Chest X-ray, PA view. Patient: 73 years old, sex M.
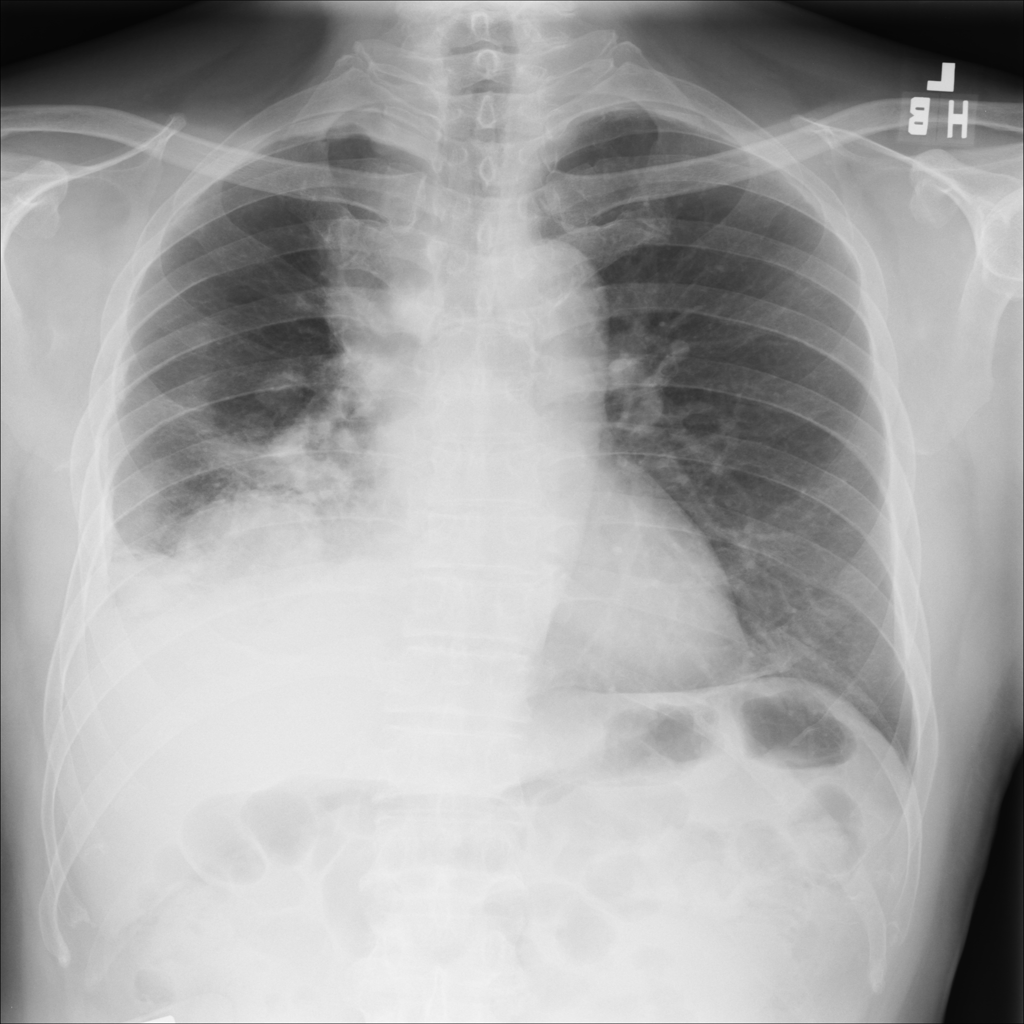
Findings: Mass